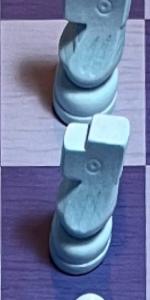
Label: Knight_White